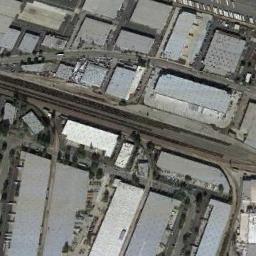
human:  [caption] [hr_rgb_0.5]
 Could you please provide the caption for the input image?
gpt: There are many buildings of different shapes beside the railway station .

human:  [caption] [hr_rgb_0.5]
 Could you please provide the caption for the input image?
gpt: There is a fully equipped railway station in the city .

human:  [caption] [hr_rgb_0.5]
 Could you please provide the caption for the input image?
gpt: The railway station is next to some buildings .

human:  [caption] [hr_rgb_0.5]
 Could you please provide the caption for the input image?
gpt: The railway station with some railways is surrounded by some other buildings .

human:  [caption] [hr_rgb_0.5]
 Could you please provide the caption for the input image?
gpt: There are many gray buildings around the railway station .